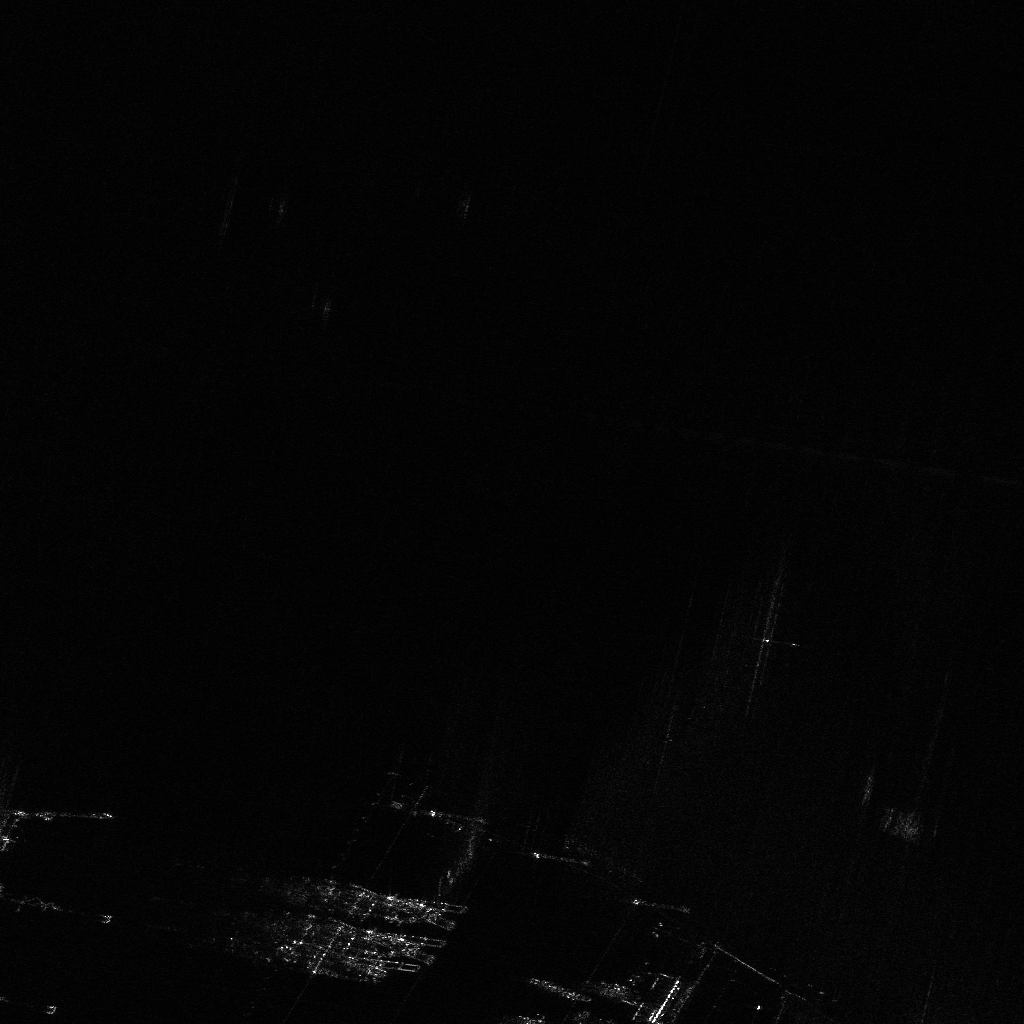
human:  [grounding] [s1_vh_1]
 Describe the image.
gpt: In the satellite image, there is  <ref>1 medium container </ref> <box>[[85, 79, 89, 81, 21]]</box> located at bottom right.